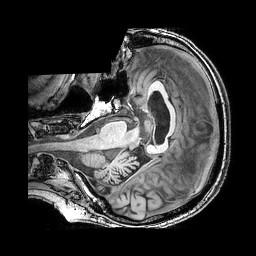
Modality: T1w
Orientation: axial
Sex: male
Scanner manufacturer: philips
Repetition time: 0.008091 s
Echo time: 0.0037 s